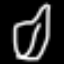
Label: leaf